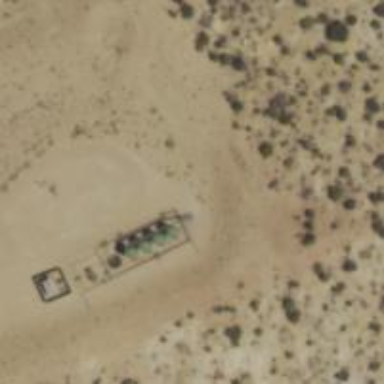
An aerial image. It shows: Storage tank that is man-made.